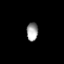
Tissue: prostate
Cell type: T cells
Senescence score: 0.3514
Nuclear area (px): 204
Mean DAPI intensity: 158.201